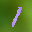
Label: 1